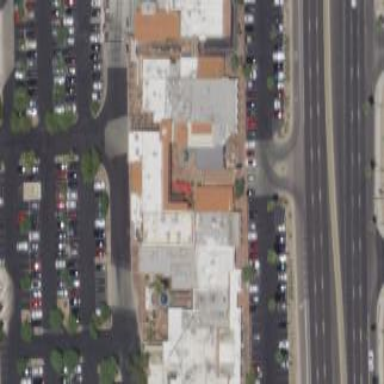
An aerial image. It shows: Retail building.